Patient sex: F
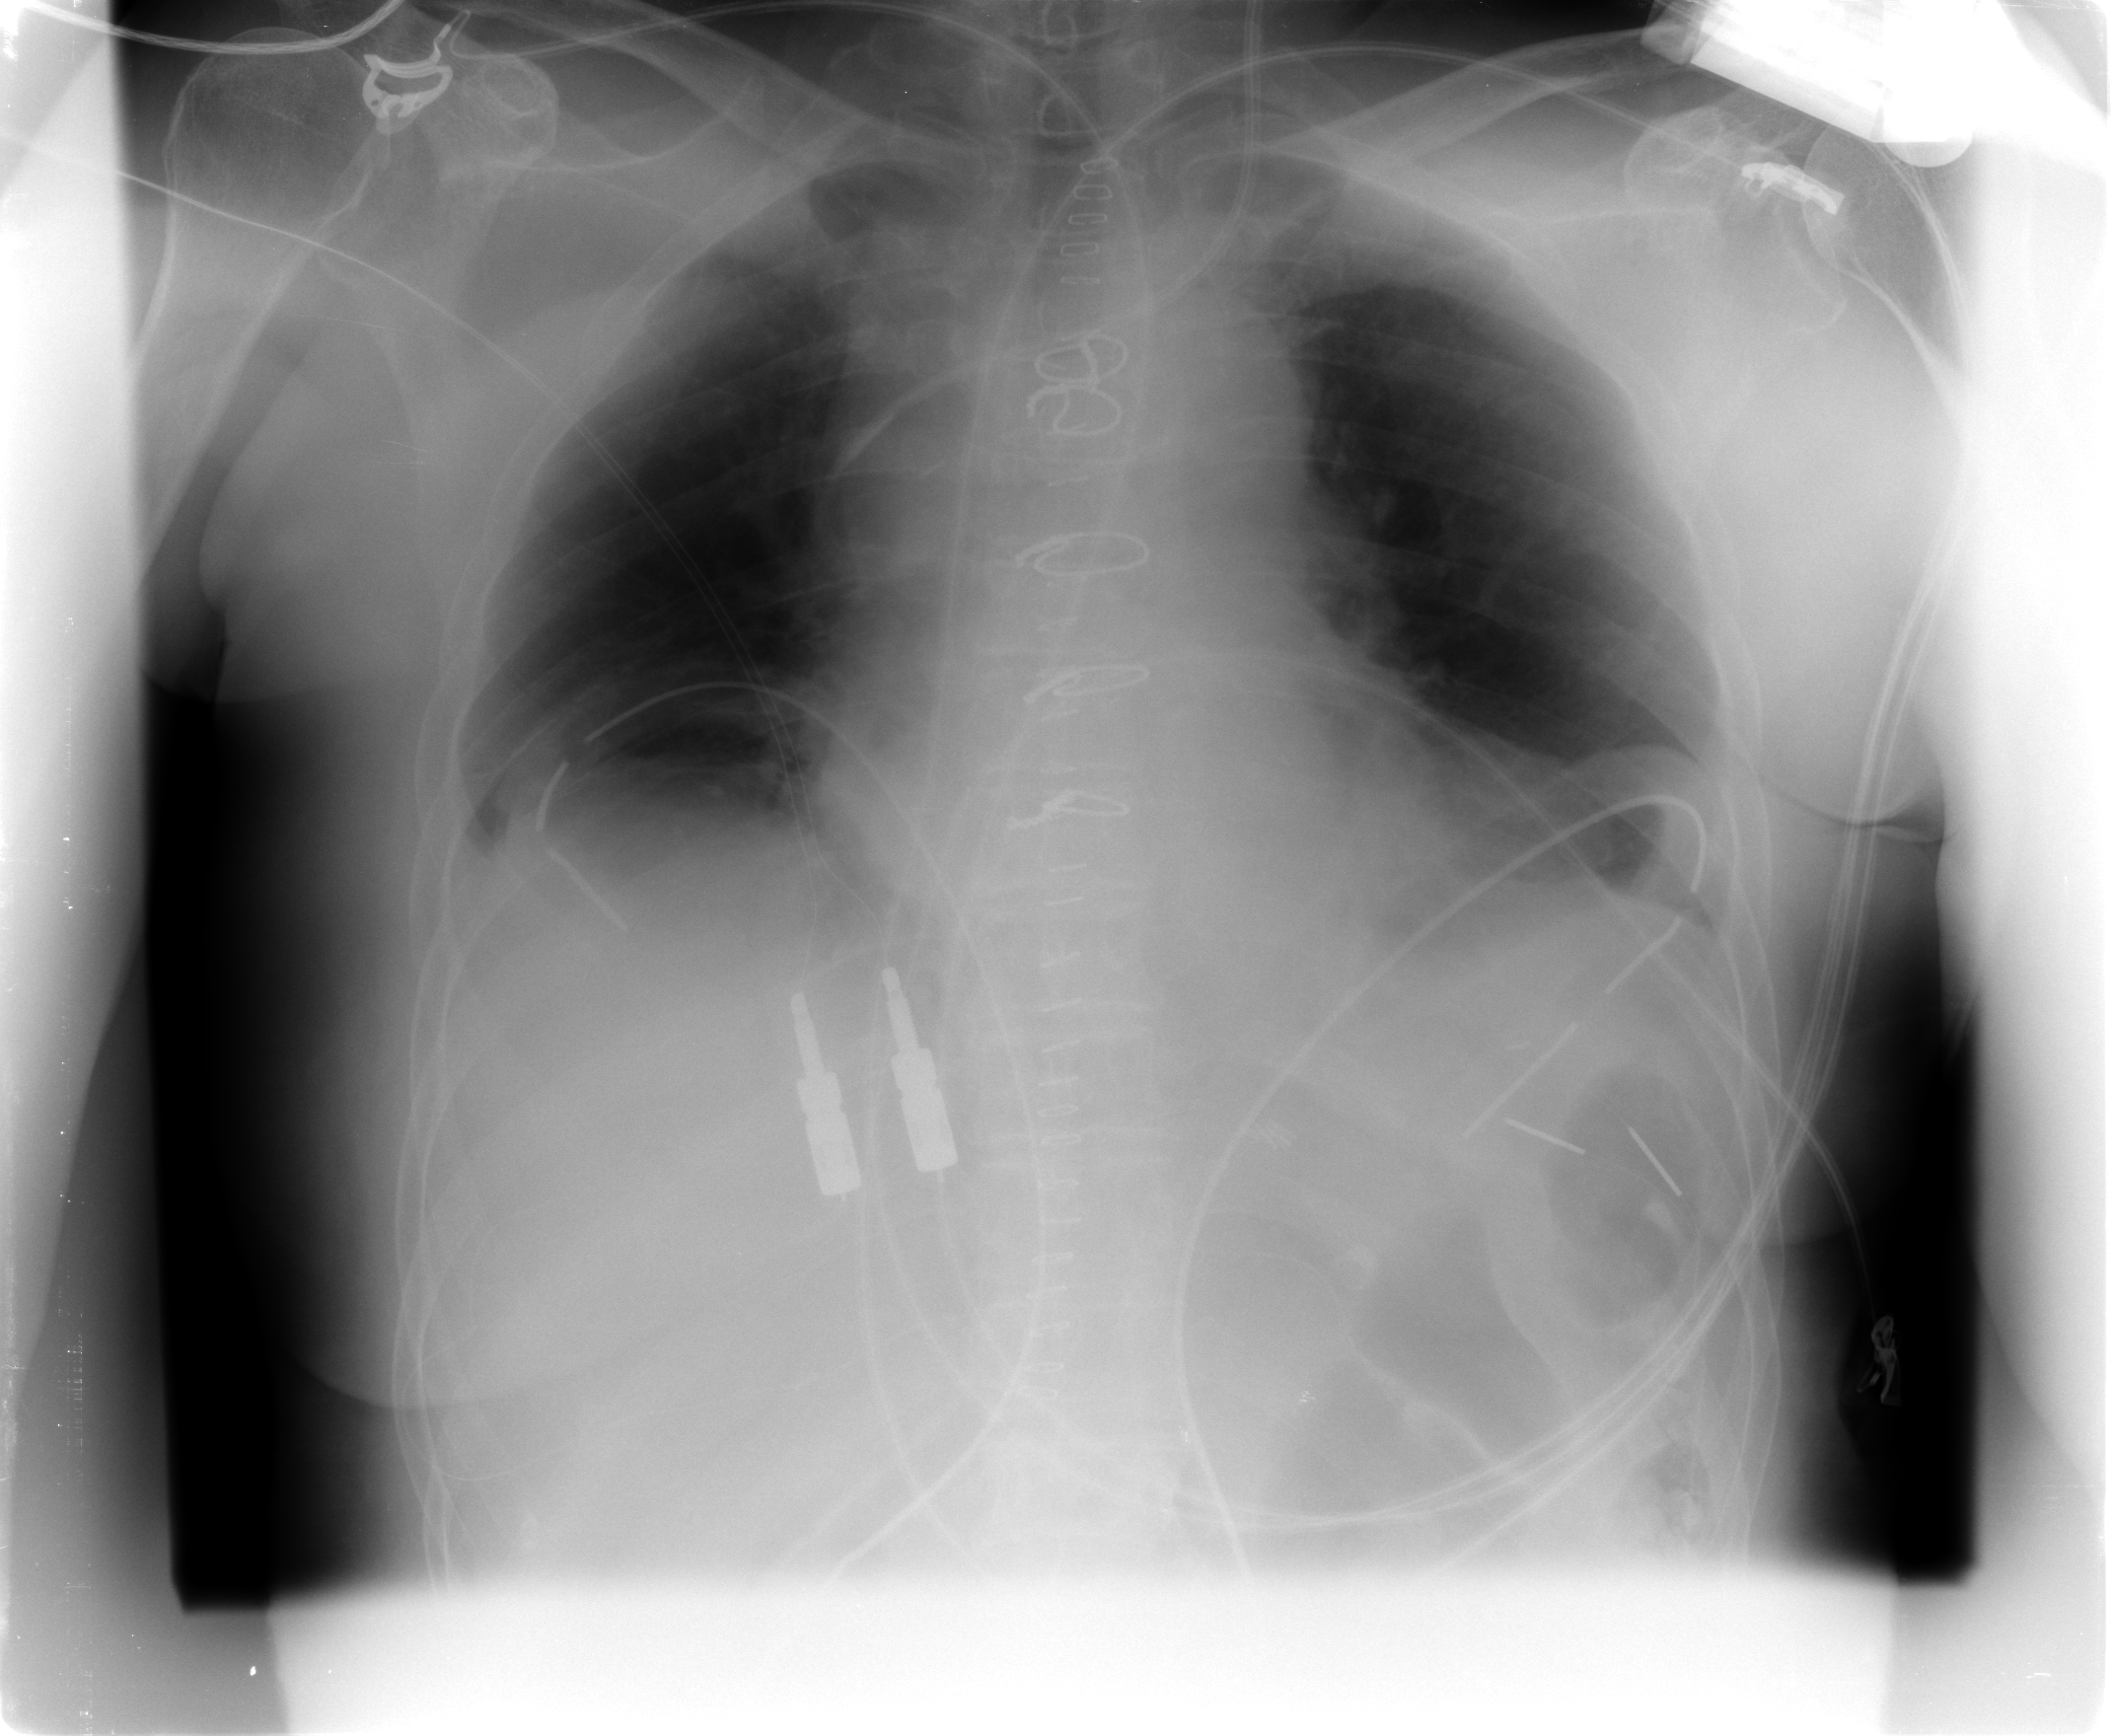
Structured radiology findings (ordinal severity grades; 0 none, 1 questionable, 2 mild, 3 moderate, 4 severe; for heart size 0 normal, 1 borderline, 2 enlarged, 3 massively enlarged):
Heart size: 1
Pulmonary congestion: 0
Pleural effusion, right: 1
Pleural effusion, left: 2
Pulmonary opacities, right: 0
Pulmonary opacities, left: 0
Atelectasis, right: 0
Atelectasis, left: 0